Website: apple
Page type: account-selection
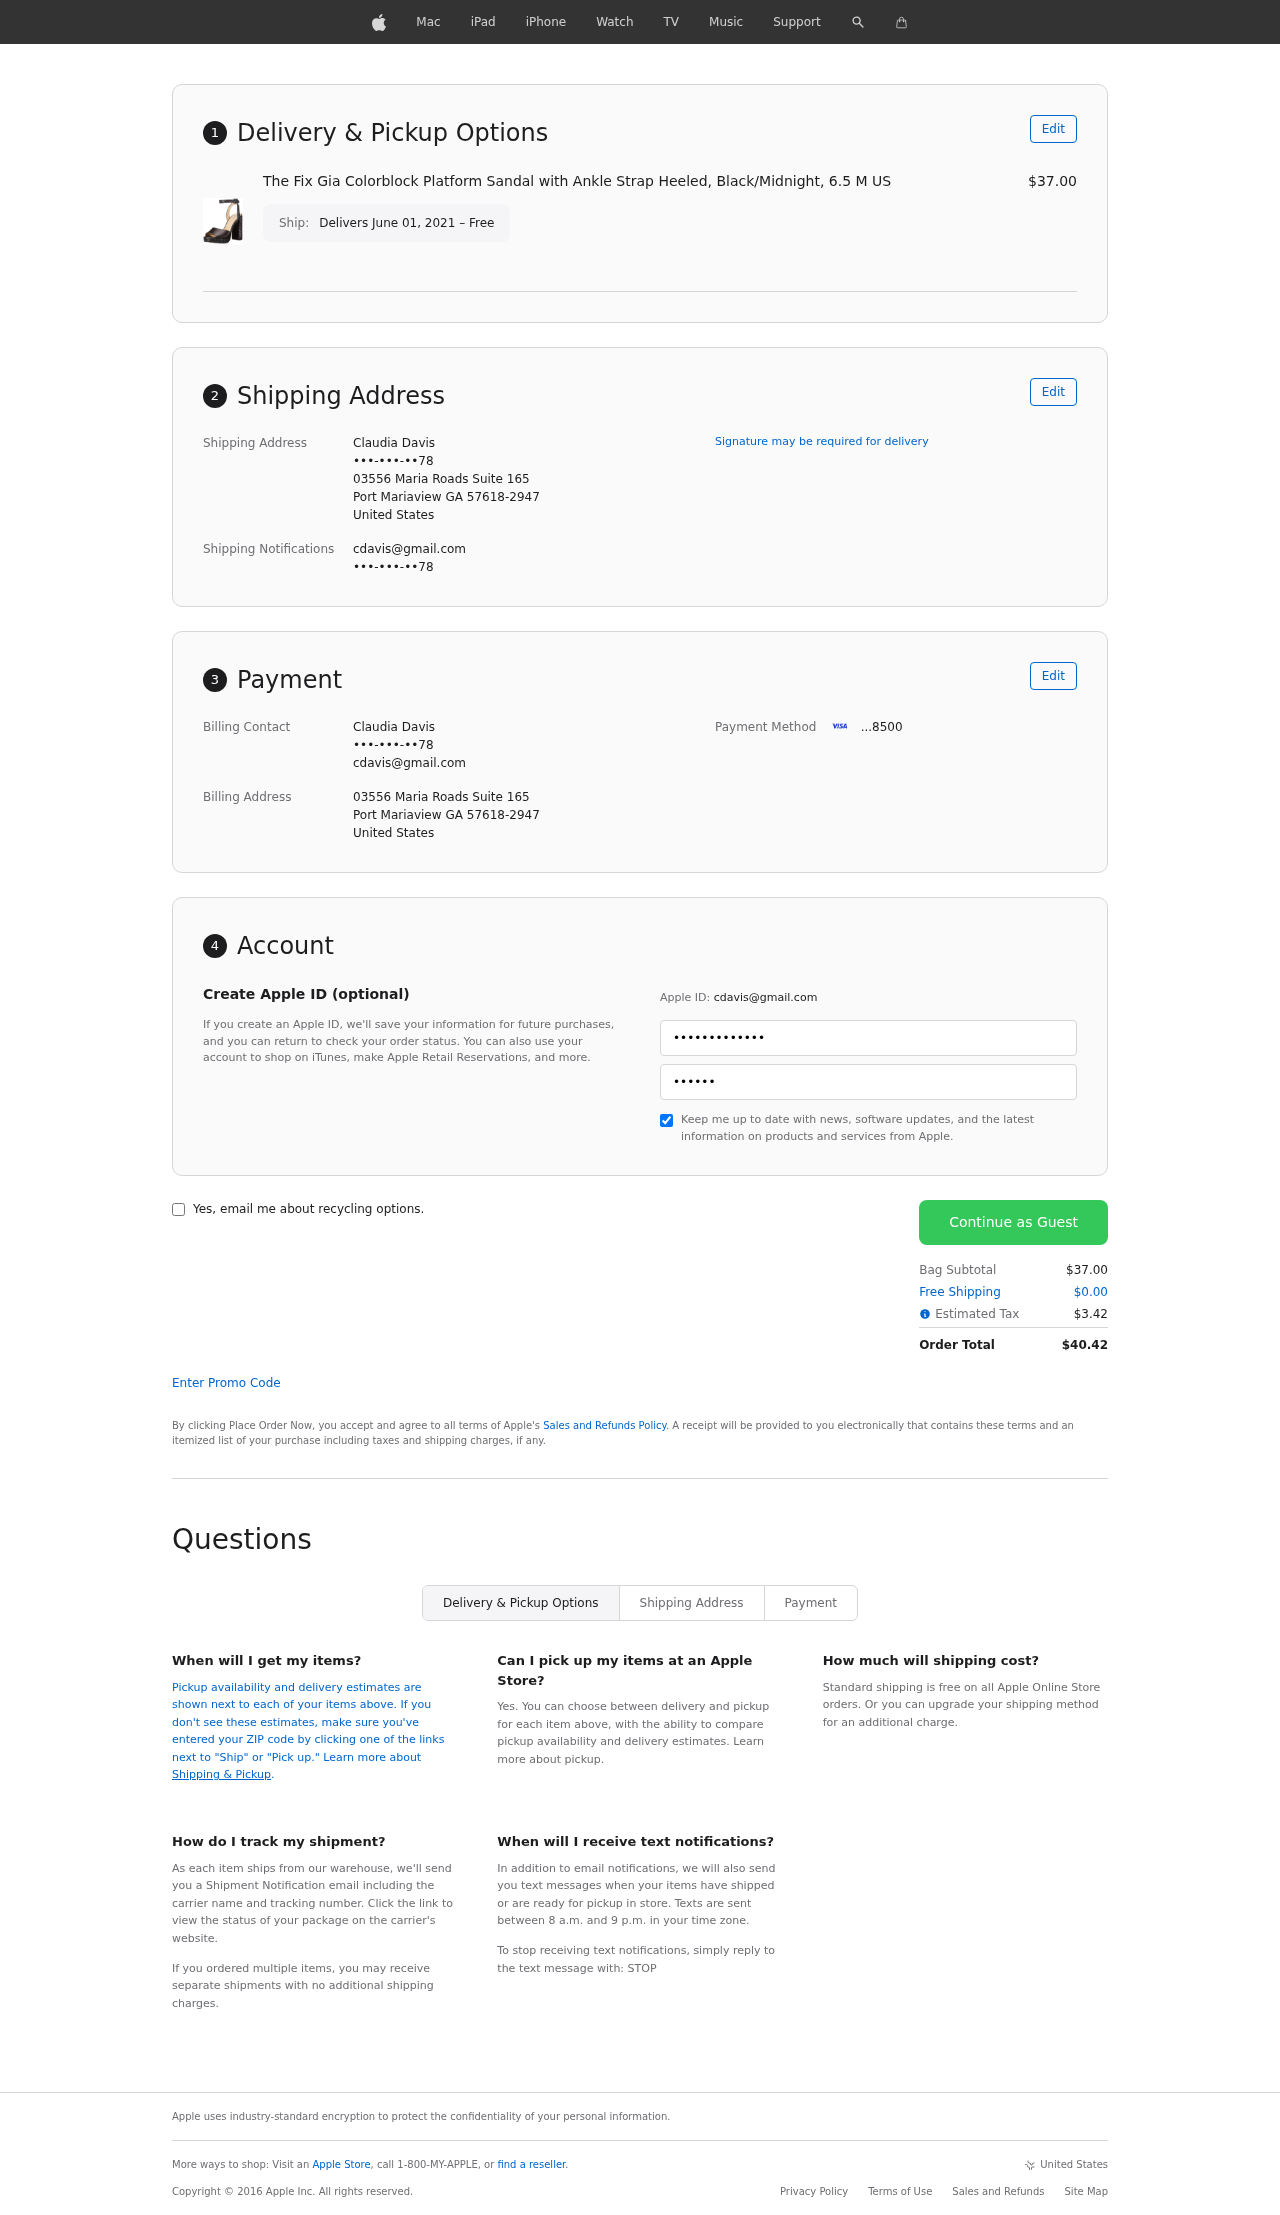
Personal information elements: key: PII_CARD_LAST4
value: ...8500
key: PII_CITY
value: Port Mariaview
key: PII_COUNTRY
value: United States
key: PII_EMAIL
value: cdavis@gmail.com
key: PII_FULLNAME
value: Claudia Davis
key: PII_PHONE
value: •••-•••-••78
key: PII_POSTCODE_FULL
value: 57618-2947
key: PII_POSTCODE_FULL
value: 57618
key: PII_STATE_ABBR
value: GA
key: PII_STREET
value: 03556 Maria Roads Suite 165
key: PII_PHONE2
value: •••-•••-••78
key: PII_FIRSTNAME
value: Claudia
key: PII_LASTNAME
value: Davis
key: PII_FULLNAME2
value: Claudia Davis
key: PII_FULLNAME3
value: Claudia Davis
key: PII_FIRSTNAME2
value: Claudia
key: PII_FIRSTNAME3
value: Claudia
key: PII_LASTNAME2
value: Davis
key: PII_LASTNAME3
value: Davis
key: PII_FIRSTNAME_DERIVED
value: Claudia
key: PII_LASTNAME_DERIVED
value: Davis
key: PII_FULLNAME_DERIVED
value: Claudia Davis
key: PII_NAME_FULL_DERIVED
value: Claudia Davis
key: PII_PHONE3
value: •••-•••-••78
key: PII_EMAIL2
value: cdavis@gmail.com
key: PII_EMAIL3
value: cdavis@gmail.com
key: PII_STREET2
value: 03556 Maria Roads Suite 165
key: PII_POSTCODE
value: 57618
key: PII_POSTCODE_EXT
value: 2947
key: PII_POSTCODE_NUMERIC
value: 57618
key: PII_POSTCODE_EXT_NUMERIC
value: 2947
Product elements: key: PRODUCT1_NAME
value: The Fix Gia Colorblock Platform Sandal with Ankle Strap Heeled, Black/Midnight, 6.5 M US
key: PRODUCT1_PRICE
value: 37
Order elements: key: ORDER_DELIVERY_DATE
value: Delivers June 01, 2021 – Free
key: ORDER_SUBTOTAL
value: $37.00
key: ORDER_SHIPPING_COST
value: $0.00
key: ORDER_TAX
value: $3.42
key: ORDER_TOTAL
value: $40.42